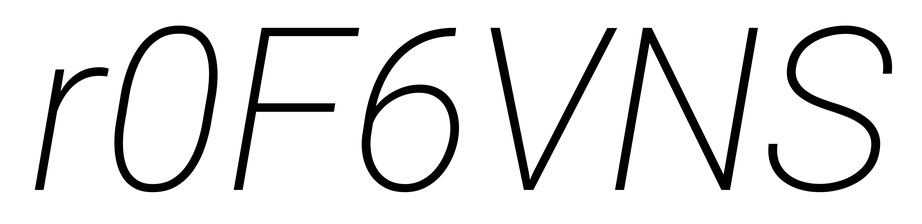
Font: Roboto-Italic_ExtraLight_Italic